Interaction volume radius: 5 \u00c5
Interaction volume height: 20 \u00c5
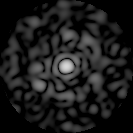
Disorder parameter: 0.8309